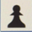
Piece: bP